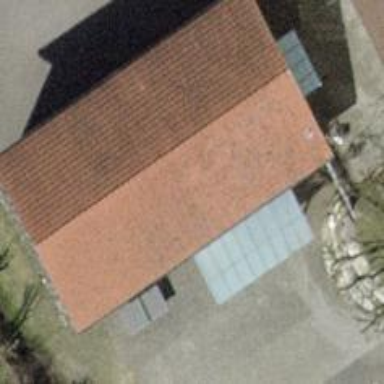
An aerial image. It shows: School building with gabled roof.